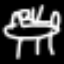
Label: bed